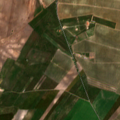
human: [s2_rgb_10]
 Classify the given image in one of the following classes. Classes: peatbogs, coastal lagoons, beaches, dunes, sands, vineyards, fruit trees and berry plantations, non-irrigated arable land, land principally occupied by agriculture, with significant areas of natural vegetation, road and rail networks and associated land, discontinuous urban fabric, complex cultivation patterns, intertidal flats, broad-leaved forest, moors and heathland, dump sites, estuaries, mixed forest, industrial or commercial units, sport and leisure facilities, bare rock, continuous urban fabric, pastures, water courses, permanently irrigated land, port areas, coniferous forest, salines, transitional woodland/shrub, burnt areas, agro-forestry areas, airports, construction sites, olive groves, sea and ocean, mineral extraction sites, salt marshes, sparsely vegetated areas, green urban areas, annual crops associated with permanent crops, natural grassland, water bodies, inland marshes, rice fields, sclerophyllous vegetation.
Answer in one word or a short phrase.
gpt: continuous urban fabric